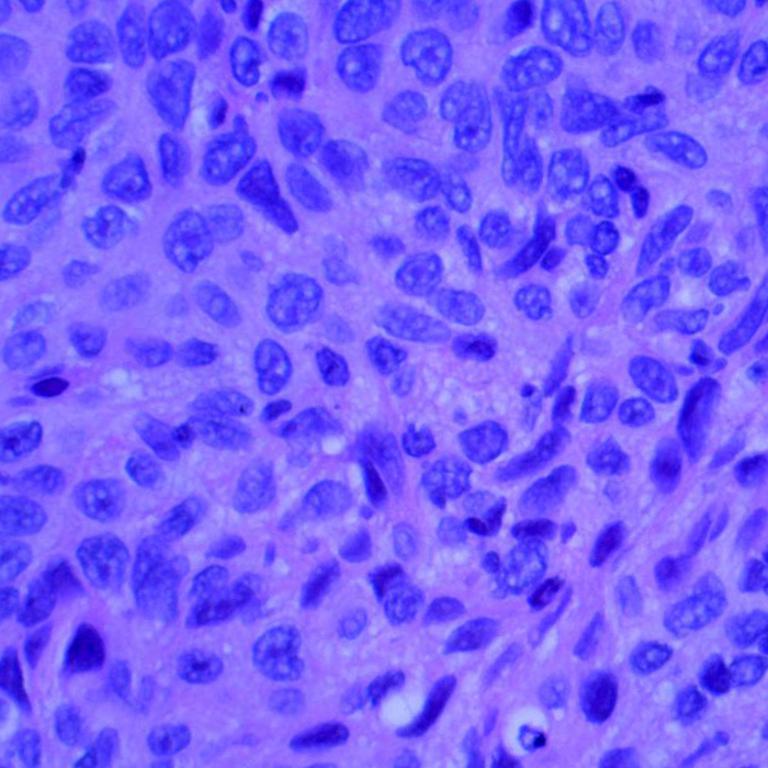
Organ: lung
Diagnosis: squamous carcinomas